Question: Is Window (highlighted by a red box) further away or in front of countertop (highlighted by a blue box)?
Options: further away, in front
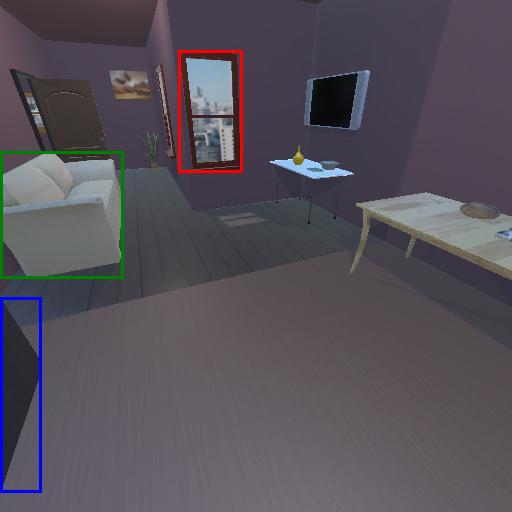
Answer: further away